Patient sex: M
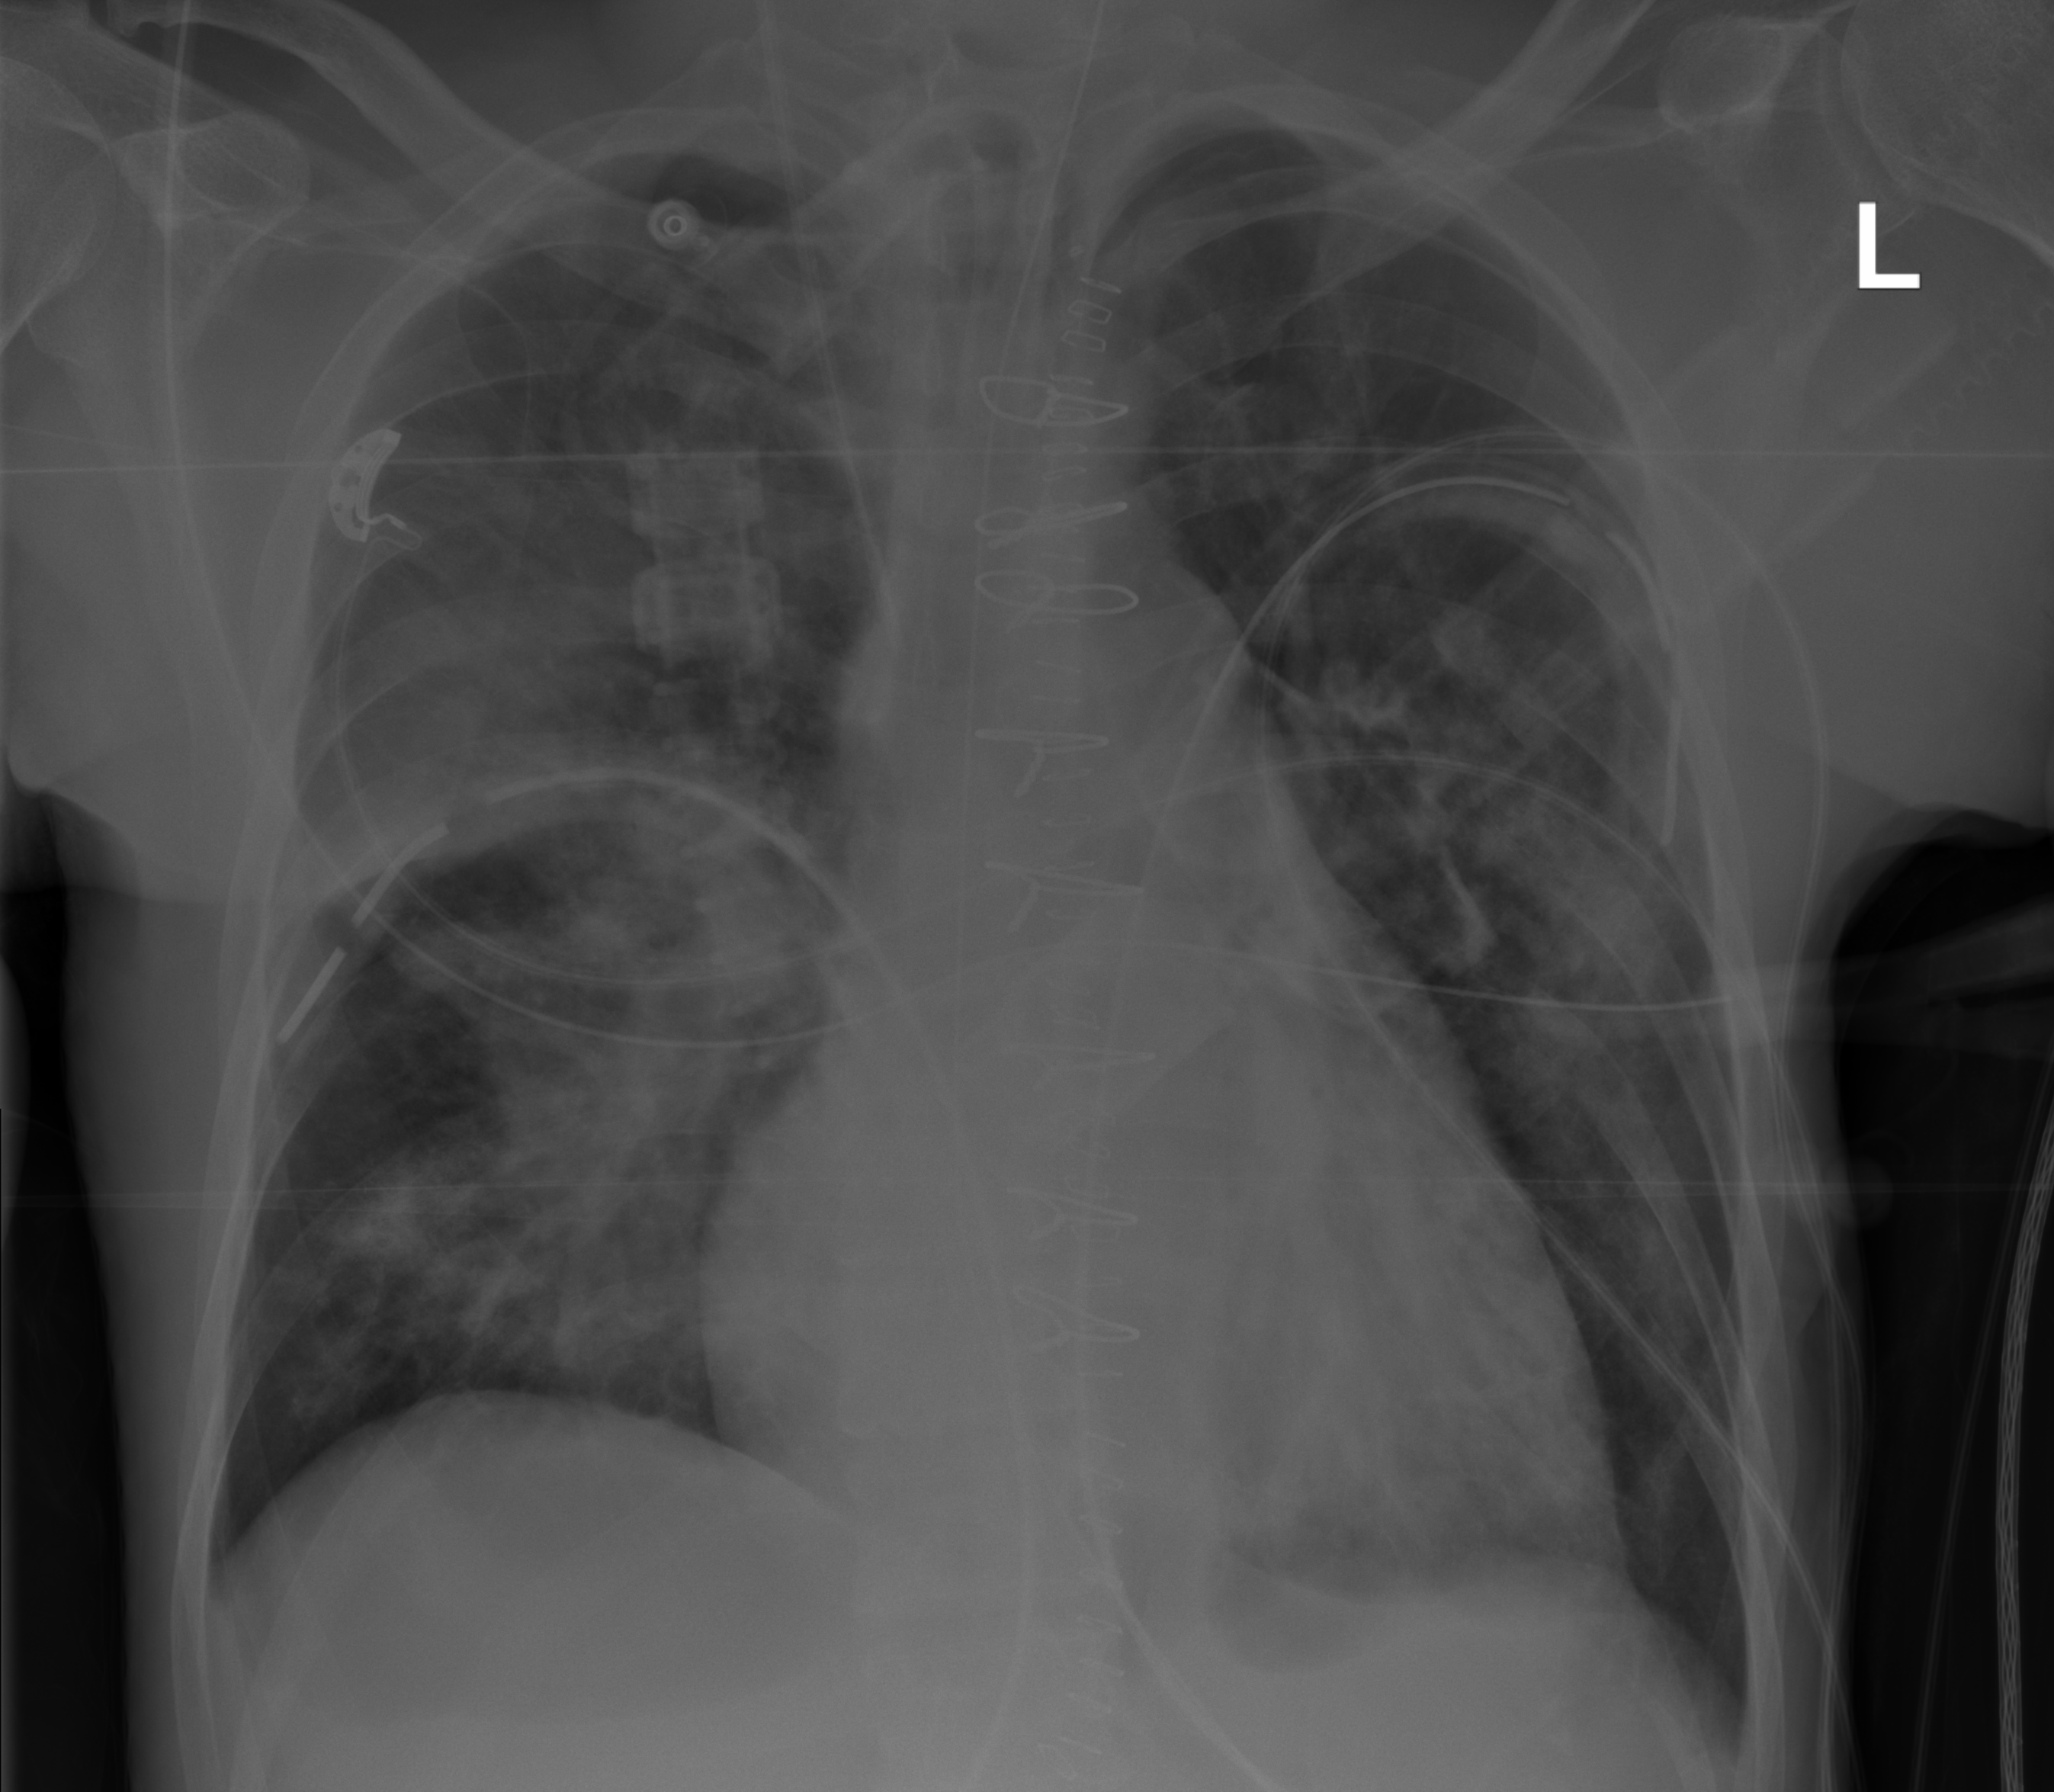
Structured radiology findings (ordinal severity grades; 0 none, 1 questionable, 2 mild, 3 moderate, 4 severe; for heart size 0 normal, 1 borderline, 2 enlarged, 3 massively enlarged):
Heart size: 2
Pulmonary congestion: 2
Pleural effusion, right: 0
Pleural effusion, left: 0
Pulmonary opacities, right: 3
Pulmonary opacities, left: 2
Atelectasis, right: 0
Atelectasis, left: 0